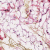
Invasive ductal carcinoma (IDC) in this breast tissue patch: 0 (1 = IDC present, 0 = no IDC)